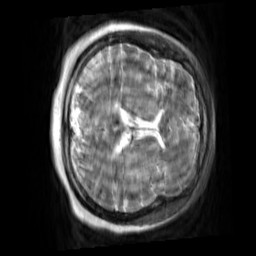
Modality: T2w
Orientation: axial
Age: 34
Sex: female
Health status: ill
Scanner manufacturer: siemens
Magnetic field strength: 3 T
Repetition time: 2.8 s
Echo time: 0.326 s